Question: I am using php-fpm along with nginx. Everything is fine. But site stops a lot of time in a day. I have tried changing the no of child process count in config file. but there is no luck.
When I try to run the "top" command in the console then I see there are lots of php fpm processes. Then there is only solution left to restart the fpm. This is so bad for my site reputation. Can anyone please help to figure out what is going wrong on my side.

Here is my www.conf file
'''
; Start a new pool named 'www'.
[www]
; The address on which to accept FastCGI requests.
; Valid syntaxes are:
; 'ip.add.re.ss:port' - to listen on a TCP socket to a specific address on
; a specific port;
; 'port' - to listen on a TCP socket to all addresses on a
; specific port;
; '/path/to/unix/socket' - to listen on a unix socket.
; Note: This value is mandatory.
listen = 127.0.0.1:9000
; Set listen(2) backlog. A value of '-1' means unlimited.
; Default Value: -1
;listen.backlog = -1
; List of ipv4 addresses of FastCGI clients which are allowed to connect.
; Equivalent to the FCGI_WEB_SERVER_ADDRS environment variable in the original
; PHP FCGI (5.2.2+). Makes sense only with a tcp listening socket. Each address
; must be separated by a comma. If this value is left blank, connections will be
; accepted from any ip address.
; Default Value: any
listen.allowed_clients = 127.0.0.1
; Set permissions for unix socket, if one is used. In Linux, read/write
; permissions must be set in order to allow connections from a web server. Many
; BSD-derived systems allow connections regardless of permissions.
; Default Values: user and group are set as the running user
; mode is set to 0666
;listen.owner = nobody
;listen.group = nobody
;listen.mode = 0666
; Unix user/group of processes
; Note: The user is mandatory. If the group is not set, the default user's group
; will be used.
; RPM: apache Choosed to be able to access some dir as httpd
user = ec2-user
; RPM: Keep a group allowed to write in log dir.
group = ec2-user
; Choose how the process manager will control the number of child processes.
; Possible Values:
; static - a fixed number (pm.max_children) of child processes;
; dynamic - the number of child processes are set dynamically based on the
; following directives:
; pm.max_children - the maximum number of children that can
; be alive at the same time.
; pm.start_servers - the number of children created on startup.
; pm.min_spare_servers - the minimum number of children in 'idle'
; state (waiting to process). If the number
; of 'idle' processes is less than this
; number then some children will be created.
; pm.max_spare_servers - the maximum number of children in 'idle'
; state (waiting to process). If the number
; of 'idle' processes is greater than this
; number then some children will be killed.
; Note: This value is mandatory.
pm = ondemand
pm.process_idle_timeout = 40s;
; The number of child processes to be created when pm is set to 'static' and the
; maximum number of child processes to be created when pm is set to 'dynamic'.
; This value sets the limit on the number of simultaneous requests that will be
; served. Equivalent to the ApacheMaxClients directive with mpm_prefork.
; Equivalent to the PHP_FCGI_CHILDREN environment variable in the original PHP
; CGI.
; Note: Used when pm is set to either 'static' or 'dynamic'
; Note: This value is mandatory.
pm.max_children = 50
; The number of child processes created on startup.
; Note: Used only when pm is set to 'dynamic'
; Default Value: min_spare_servers + (max_spare_servers - min_spare_servers) / 2
pm.start_servers = 5
; The desired minimum number of idle server processes.
; Note: Used only when pm is set to 'dynamic'
; Note: Mandatory when pm is set to 'dynamic'
pm.min_spare_servers = 5
; The desired maximum number of idle server processes.
; Note: Used only when pm is set to 'dynamic'
; Note: Mandatory when pm is set to 'dynamic'
pm.max_spare_servers = 35
; The number of requests each child process should execute before respawning.
; This can be useful to work around memory leaks in 3rd party libraries. For
; endless request processing specify '0'. Equivalent to PHP_FCGI_MAX_REQUESTS.
; Default Value: 0
;pm.max_requests = 500
; The URI to view the FPM status page. If this value is not set, no URI will be
; recognized as a status page. By default, the status page shows the following
; information:
; accepted conn - the number of request accepted by the pool;
; pool - the name of the pool;
; process manager - static or dynamic;
; idle processes - the number of idle processes;
; active processes - the number of active processes;
; total processes - the number of idle + active processes.
; The values of 'idle processes', 'active processes' and 'total processes' are
; updated each second. The value of 'accepted conn' is updated in real time.
; Example output:
; accepted conn: 12073
; pool: www
; process manager: static
; idle processes: 35
; active processes: 65
; total processes: 100
; By default the status page output is formatted as text/plain. Passing either
; 'html' or 'json' as a query string will return the corresponding output
; syntax. Example:
; http://www.foo.bar/status
; http://www.foo.bar/status?json
; http://www.foo.bar/status?html
; Note: The value must start with a leading slash (/). The value can be
; anything, but it may not be a good idea to use the .php extension or it
; may conflict with a real PHP file.
; Default Value: not set
;pm.status_path = /status
; The ping URI to call the monitoring page of FPM. If this value is not set, no
; URI will be recognized as a ping page. This could be used to test from outside
; that FPM is alive and responding, or to
; - create a graph of FPM availability (rrd or such);
; - remove a server from a group if it is not responding (load balancing);
; - trigger alerts for the operating team (24/7).
; Note: The value must start with a leading slash (/). The value can be
; anything, but it may not be a good idea to use the .php extension or it
; may conflict with a real PHP file.
; Default Value: not set
;ping.path = /ping
; This directive may be used to customize the response of a ping request. The
; response is formatted as text/plain with a 200 response code.
; Default Value: pong
;ping.response = pong
; The timeout for serving a single request after which the worker process will
; be killed. This option should be used when the 'max_execution_time' ini option
; does not stop script execution for some reason. A value of '0' means 'off'.
; Available units: s(econds)(default), m(inutes), h(ours), or d(ays)
; Default Value: 0
;request_terminate_timeout = 0
; The timeout for serving a single request after which a PHP backtrace will be
; dumped to the 'slowlog' file. A value of '0s' means 'off'.
; Available units: s(econds)(default), m(inutes), h(ours), or d(ays)
; Default Value: 0
;request_slowlog_timeout = 0
; The log file for slow requests
; Default Value: not set
; Note: slowlog is mandatory if request_slowlog_timeout is set
slowlog = /var/log/php-fpm/www-slow.log
; Set open file descriptor rlimit.
; Default Value: system defined value
;rlimit_files = 1024
; Set max core size rlimit.
; Possible Values: 'unlimited' or an integer greater or equal to 0
; Default Value: system defined value
;rlimit_core = 0
; Chroot to this directory at the start. This value must be defined as an
; absolute path. When this value is not set, chroot is not used.
; Note: chrooting is a great security feature and should be used whenever
; possible. However, all PHP paths will be relative to the chroot
; (error_log, sessions.save_path, ...).
; Default Value: not set
;chroot =
; Chdir to this directory at the start. This value must be an absolute path.
; Default Value: current directory or / when chroot
;chdir = /var/www
; Redirect worker stdout and stderr into main error log. If not set, stdout and
; stderr will be redirected to /dev/null according to FastCGI specs.
; Default Value: no
;catch_workers_output = yes
; Limits the extensions of the main script FPM will allow to parse. This can
; prevent configuration mistakes on the web server side. You should only limit
; FPM to .php extensions to prevent malicious users to use other extensions to
; exectute php code.
; Note: set an empty value to allow all extensions.
; Default Value: .php
;security.limit_extensions = .php .php3 .php4 .php5
; Pass environment variables like LD_LIBRARY_PATH. All $VARIABLEs are taken from
; the current environment.
; Default Value: clean env
;env[HOSTNAME] = $HOSTNAME
;env[PATH] = /usr/local/bin:/usr/bin:/bin
;env[TMP] = /tmp
;env[TMPDIR] = /tmp
;env[TEMP] = /tmp
; Additional php.ini defines, specific to this pool of workers. These settings
; overwrite the values previously defined in the php.ini. The directives are the
; same as the PHP SAPI:
; php_value/php_flag - you can set classic ini defines which can
; be overwritten from PHP call 'ini_set'.
; php_admin_value/php_admin_flag - these directives won't be overwritten by
; PHP call 'ini_set'
; For php_*flag, valid values are on, off, 1, 0, true, false, yes or no.
; Defining 'extension' will load the corresponding shared extension from
; extension_dir. Defining 'disable_functions' or 'disable_classes' will not
; overwrite previously defined php.ini values, but will append the new value
; instead.
; Default Value: nothing is defined by default except the values in php.ini and
; specified at startup with the -d argument
;php_admin_value[sendmail_path] = /usr/sbin/sendmail -t -i -f www@my.domain.com
;php_flag[display_errors] = off
php_admin_value[error_log] = /var/log/php-fpm/www-error.log
php_admin_flag[log_errors] = on
;php_admin_value[memory_limit] = 32M
'''
and php-fpm.conf is
'''
;;;;;;;;;;;;;;;;;;;;;
; FPM Configuration ;
;;;;;;;;;;;;;;;;;;;;;
; All relative paths in this configuration file are relative to PHP's install
; prefix.
; Include one or more files. If glob(3) exists, it is used to include a bunch of
; files from a glob(3) pattern. This directive can be used everywhere in the
; file.
include=/etc/php-fpm.d/*.conf
;;;;;;;;;;;;;;;;;;
; Global Options ;
;;;;;;;;;;;;;;;;;;
[global]
; Pid file
; Default Value: none
pid = /var/run/php-fpm/php-fpm.pid
; Error log file
; Default Value: /var/log/php-fpm.log
error_log = /var/log/php-fpm/error.log
; Log level
; Possible Values: alert, error, warning, notice, debug
; Default Value: notice
;log_level = notice
; If this number of child processes exit with SIGSEGV or SIGBUS within the time
; interval set by emergency_restart_interval then FPM will restart. A value
; of '0' means 'Off'.
; Default Value: 0
emergency_restart_threshold = 3
; Interval of time used by emergency_restart_interval to determine when
; a graceful restart will be initiated. This can be useful to work around
; accidental corruptions in an accelerator's shared memory.
; Available Units: s(econds), m(inutes), h(ours), or d(ays)
; Default Unit: seconds
; Default Value: 0
emergency_restart_interval = 1m
; Time limit for child processes to wait for a reaction on signals from master.
; Available units: s(econds), m(inutes), h(ours), or d(ays)
; Default Unit: seconds
; Default Value: 0
process_control_timeout = 10
; Send FPM to background. Set to 'no' to keep FPM in foreground for debugging.
; Default Value: yes
;daemonize = yes
;;;;;;;;;;;;;;;;;;;;
; Pool Definitions ;
;;;;;;;;;;;;;;;;;;;;
; See /etc/php-fpm.d/*.conf
'''
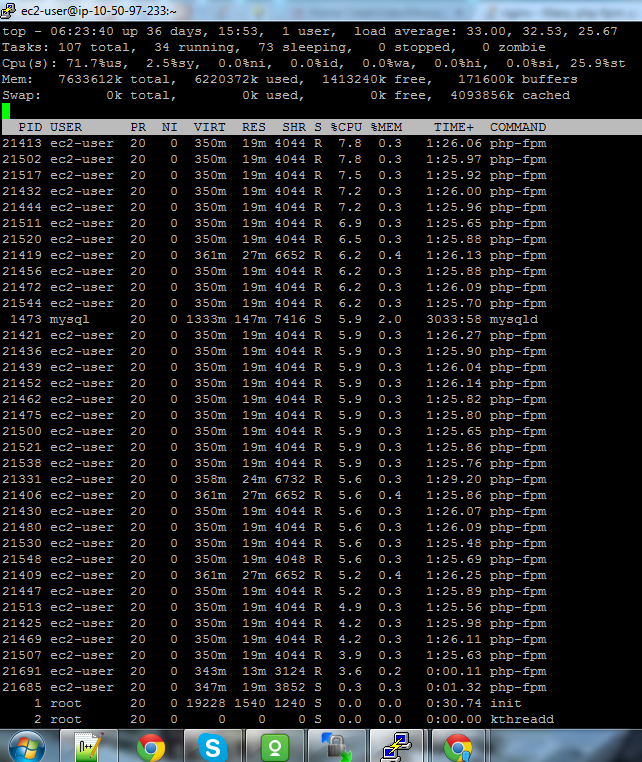
Answer: I found the reason behind this issue. When I checked the . It was showing the cpu usage graph getting the peek value after each 3 hrs. then I checked my crons and found that there was a cron to upload the videos to youtube. Cron used to create multiple process for each video upload to avoid script timeout situation. Now in that script I have to fetch the video from my another server. The main reason was this. the streamname I was providing to the fetch the video from another server resulted in continues waiting state. Due to that the php-fpm also starts waiting for that script to exit. Hence unresolved state occurred every 3 hrs.
So If you guys are getting the same error as shown in above screenshot then check your time when your cpu system is getting peek value and try to figure out what's running at that time. There must be something in your php script which is responsible for the php-fpm to wait endlessly.
if php-fpm started then it should stop if it is not then try to improve your code.
I think you have got the main idea. Try to find if you found something the same as in my case and get your server running smoothly.
cheers :)